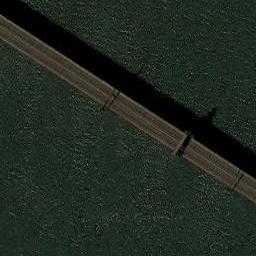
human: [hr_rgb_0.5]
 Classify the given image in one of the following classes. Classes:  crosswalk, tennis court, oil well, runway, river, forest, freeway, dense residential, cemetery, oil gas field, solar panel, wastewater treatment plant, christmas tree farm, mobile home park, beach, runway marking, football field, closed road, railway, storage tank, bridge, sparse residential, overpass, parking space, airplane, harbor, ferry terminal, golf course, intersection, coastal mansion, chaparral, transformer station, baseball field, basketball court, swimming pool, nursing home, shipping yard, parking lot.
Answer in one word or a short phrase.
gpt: bridge